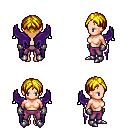
a pixel art fantasy rpg character, female body template, human, light skin, purple wings, magenta pants, blonde parted hairstyle, metal gloves, metal boots, four views (front, back, left, right), 2x2 character sprite sheet, small pixel art, hard edges, no anti-aliasing